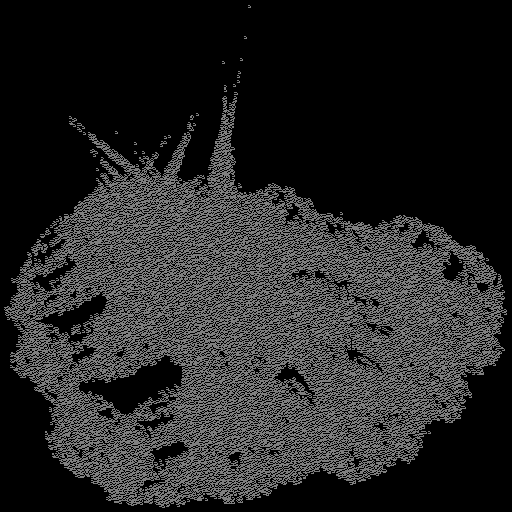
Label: broccoli